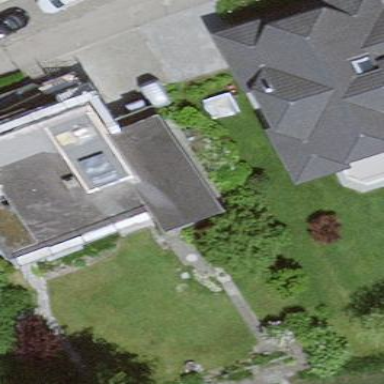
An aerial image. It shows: Residential building with saltbox roof shape.